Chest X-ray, AP view. Patient: 48 years old, sex F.
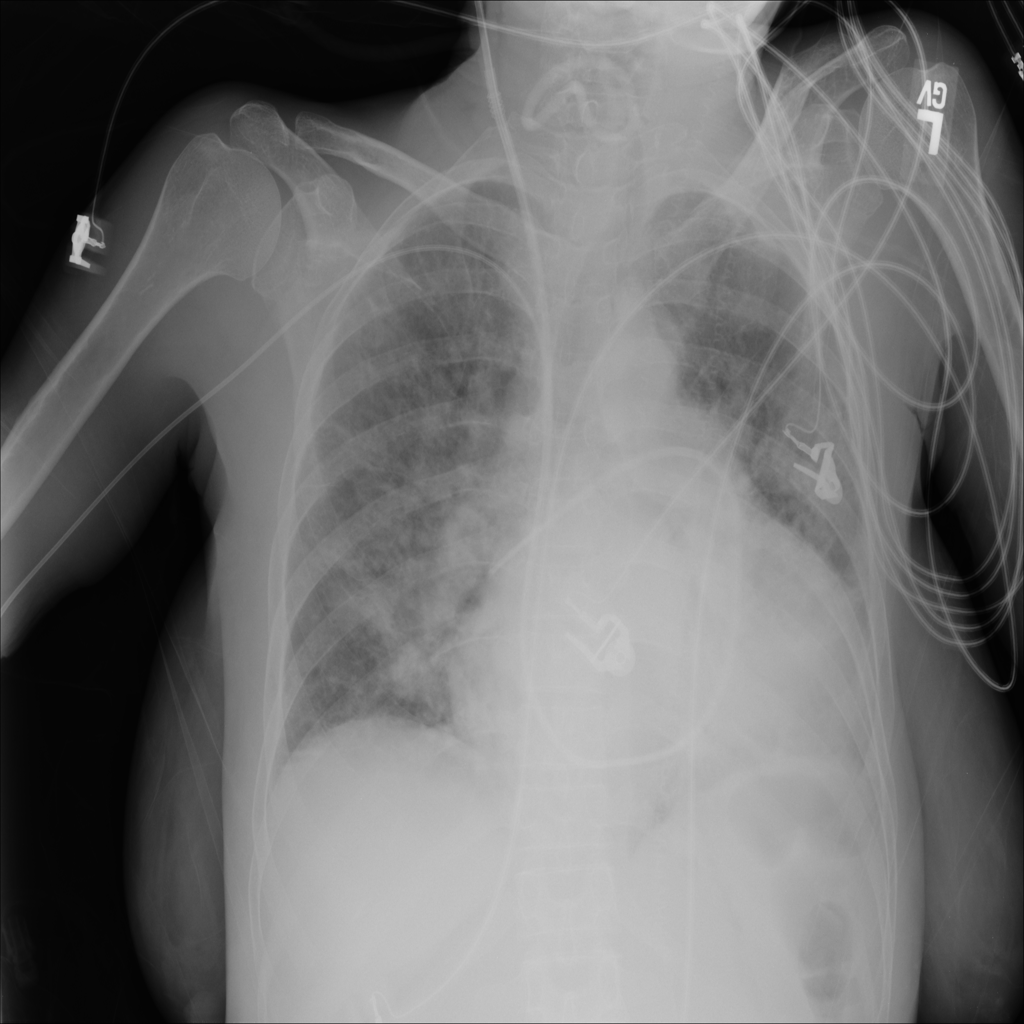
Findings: Cardiomegaly, Effusion